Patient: sex F, age 35
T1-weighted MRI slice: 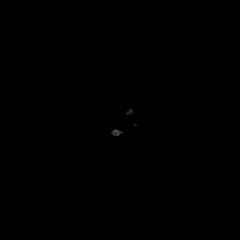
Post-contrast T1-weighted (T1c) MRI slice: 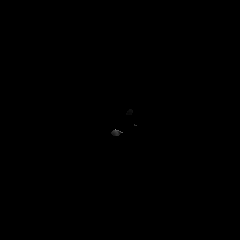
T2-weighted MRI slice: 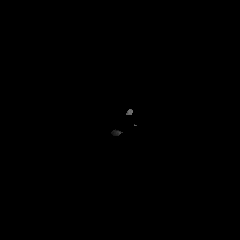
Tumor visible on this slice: no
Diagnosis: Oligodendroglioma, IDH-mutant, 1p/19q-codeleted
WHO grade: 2